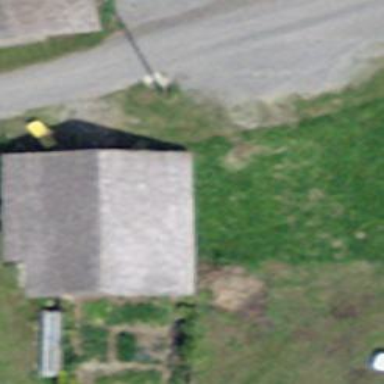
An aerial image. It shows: Rural barn.